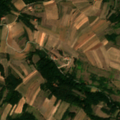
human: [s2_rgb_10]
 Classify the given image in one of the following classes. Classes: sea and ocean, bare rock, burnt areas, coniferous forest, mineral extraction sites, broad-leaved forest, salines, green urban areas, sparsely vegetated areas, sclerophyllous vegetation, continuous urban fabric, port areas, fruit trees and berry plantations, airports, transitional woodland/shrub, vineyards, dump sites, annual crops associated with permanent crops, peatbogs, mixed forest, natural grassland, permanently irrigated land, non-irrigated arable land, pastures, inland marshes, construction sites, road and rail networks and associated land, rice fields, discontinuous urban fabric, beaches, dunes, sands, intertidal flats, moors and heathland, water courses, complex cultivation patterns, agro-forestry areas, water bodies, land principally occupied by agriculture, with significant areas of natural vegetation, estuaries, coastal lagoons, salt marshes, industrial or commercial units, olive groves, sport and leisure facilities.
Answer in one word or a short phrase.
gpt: complex cultivation patterns, land principally occupied by agriculture, with significant areas of natural vegetation, broad-leaved forest